Question: '''
<script>
import {onMount} from 'svelte'
let phrase = "Head Admin Esports Middle East organization ( es.me website) and Project Manager at Arab Esports Website."
let typedChar = "";
let index = 0;
let aud;
const typing = () => {
setInterval(async () => {
if (index < phrase.length) {
typedChar += phrase[index];
index++;
await aud.play()
} else {
clearInterval()
}
}, 20)
}
onMount(() => {
typing()
})
</script>
<audio bind:this={aud} src={typingAudio} />
'''

Here I am showing the data in typing effect I wanted to add sound to this typing effect it works fine as I wanted but when I leave the component mid typing it shows Cannot read properties of null ( play ) error
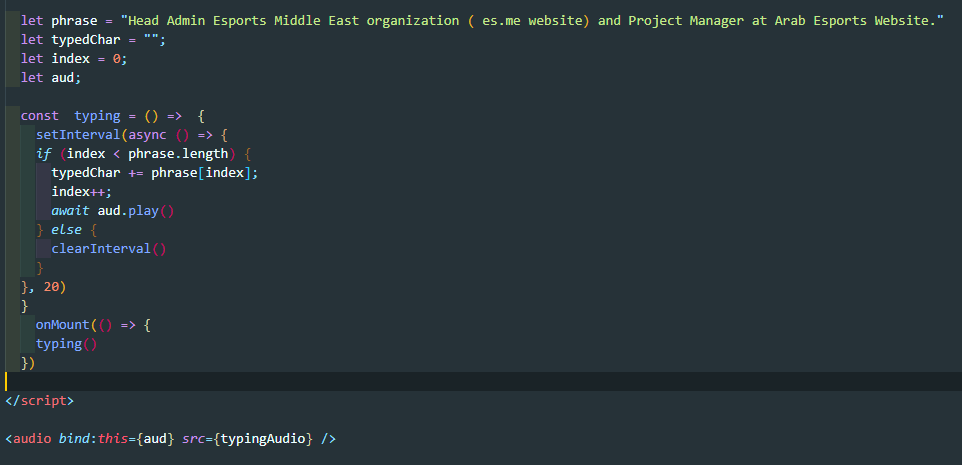
Answer: This might be because the interval isn't cleared - there's neither an id provided in the call inside 'typing' nor is it cleared when the component is destroyed
> <URL> - If the parameter provided does not identify a previously established action, this method does nothing.
'''
let interval
const typing = () => {
interval = setInterval(async () => {
if (index < phrase.length) {
typedChar += phrase[index];
index++;
await aud.play()
} else {
clearInterval(interval)
}
}, 20)
}
onMount(() => {
typing()
return () => clearInterval(interval)
})
'''
Alternatively to <URL>
> If a function is returned from onMount, it will be called when the component is unmounted.
(playing the audio might be blocked if the user hasn't yet interacted with the page)